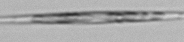
Label: Calciosolenia_brasiliensis